Question: It's been a while I try to keep away from using tables for laying out elements, as I realized that they were not meant for that and that normal container elements like div,p along with CSS are enough to achieve any layout one can need. I've been successful so far but there's one situation that I don't seem to overcome on my own. What I basically need is something that a table with the following markup would do:
'''
<table>
<tr>
<td>Michael</td>
<td rowspan="4"><img src="Photo.png"/></td>
<td>Svenson</td>
</tr>
<tr>
<td>Steve</td>
<td>Manson</td>
</tr>
<tr>
<td>Bob</td>
<td>Sandgal</td>
</tr>
<tr>
<td>Mirko</td>
<td>Lahovic</td>
</tr>
</table>
'''
But I don't want to use table. This image will give you better idea of what I need:

I've tried using float left and giving the middle div the total height of the four adjacent divs, but this time the second line of divs begin from the bottom line of the middle div.
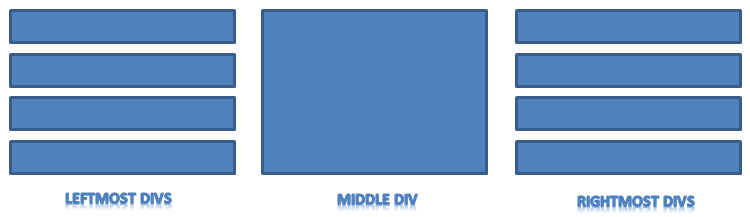
Answer: To demonstrate the changes , i have used border-color on the div, the code is pretty simple and clear.
In the example below the height has been fixed to 400px
'''
<html>
<head>
<style type="text/css">
*, *:before, *:after {
box-sizing: border-box;
}
.row{
width : 100%;
border : 1px solid #ff0000;
padding: 5px;
float:left;
}
.cont{
height :400px;
border : 1px solid #00ff00;
width:33%;
padding:10px;
float:left;
}
.small-row{
height:25%;
border: 1px solid #0000ff;
width:100%;
padding:2px;
float:left;
}
</style>
</head>
<body>
<div class="row">
<div class="cont">
<div class="small-row"></div>
<div class="small-row"></div>
<div class="small-row"></div>
<div class="small-row"></div>
</div>
<div class="cont">
<div class="large-row"></div>
</div>
<div class="cont">
<div class="small-row"></div>
<div class="small-row"></div>
<div class="small-row"></div>
<div class="small-row"></div>
</div>
</div>
</body>
</html>
'''